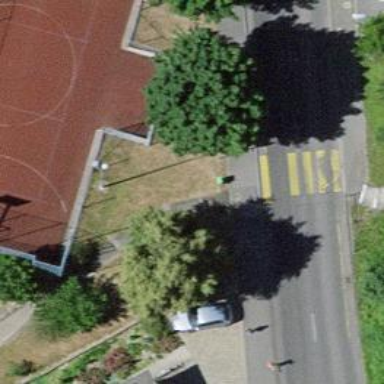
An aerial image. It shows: Set of steps on the road.